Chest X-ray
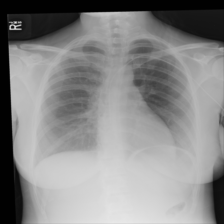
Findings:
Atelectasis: negative
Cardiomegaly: negative
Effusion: negative
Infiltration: negative
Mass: negative
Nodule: negative
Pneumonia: negative
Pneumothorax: negative
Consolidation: negative
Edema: negative
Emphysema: negative
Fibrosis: negative
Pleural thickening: negative
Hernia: negative